Interaction volume radius: 10 \u00c5
Interaction volume height: 15 \u00c5
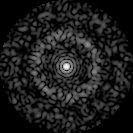
Disorder parameter: 0.8245